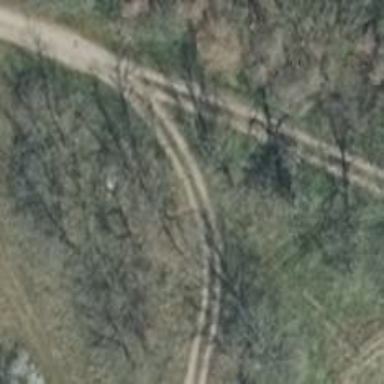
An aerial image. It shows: Dirt track road with grade 4 tracktype.